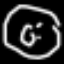
Label: donut